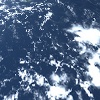
Label: cloud